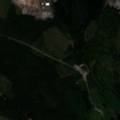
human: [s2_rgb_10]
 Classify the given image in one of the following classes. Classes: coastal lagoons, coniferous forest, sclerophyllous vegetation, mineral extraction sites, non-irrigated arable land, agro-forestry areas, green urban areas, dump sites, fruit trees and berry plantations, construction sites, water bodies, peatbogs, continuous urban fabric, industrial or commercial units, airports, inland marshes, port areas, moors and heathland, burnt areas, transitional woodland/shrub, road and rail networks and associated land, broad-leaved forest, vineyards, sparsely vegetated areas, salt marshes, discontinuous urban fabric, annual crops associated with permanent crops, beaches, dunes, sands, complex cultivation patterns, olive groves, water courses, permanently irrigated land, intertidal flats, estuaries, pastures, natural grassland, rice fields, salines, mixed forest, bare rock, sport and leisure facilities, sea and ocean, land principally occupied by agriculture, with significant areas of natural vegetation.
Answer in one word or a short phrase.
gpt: dump sites, coniferous forest, mixed forest, transitional woodland/shrub